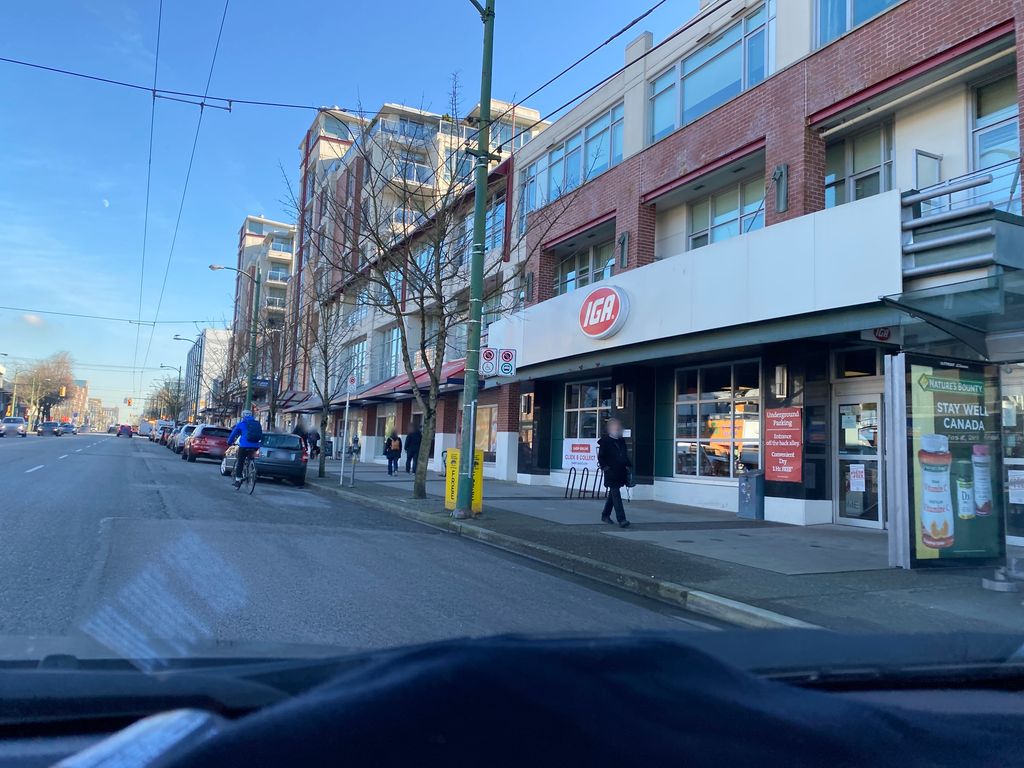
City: vancouver